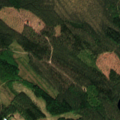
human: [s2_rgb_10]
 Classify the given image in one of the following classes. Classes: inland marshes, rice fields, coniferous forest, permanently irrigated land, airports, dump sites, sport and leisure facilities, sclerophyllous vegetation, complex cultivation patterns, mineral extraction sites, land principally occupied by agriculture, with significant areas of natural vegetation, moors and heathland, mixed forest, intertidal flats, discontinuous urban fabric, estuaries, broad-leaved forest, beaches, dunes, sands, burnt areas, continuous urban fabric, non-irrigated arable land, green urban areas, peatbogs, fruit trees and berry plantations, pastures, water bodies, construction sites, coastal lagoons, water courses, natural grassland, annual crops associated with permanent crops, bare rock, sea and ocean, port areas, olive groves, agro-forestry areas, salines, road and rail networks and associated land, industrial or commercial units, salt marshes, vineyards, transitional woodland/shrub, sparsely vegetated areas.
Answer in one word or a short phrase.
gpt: coniferous forest, transitional woodland/shrub